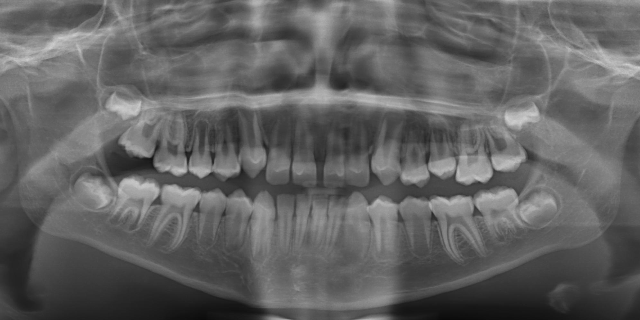
adult